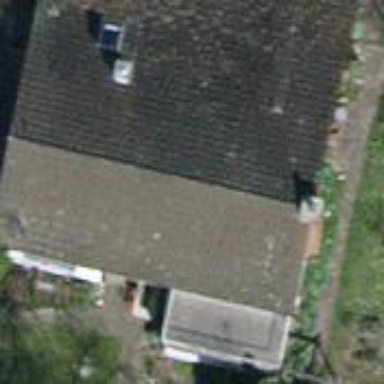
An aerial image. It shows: Building with tiled roof.